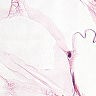
Metastatic tissue present: no